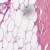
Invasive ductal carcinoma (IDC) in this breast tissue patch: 0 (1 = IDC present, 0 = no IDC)